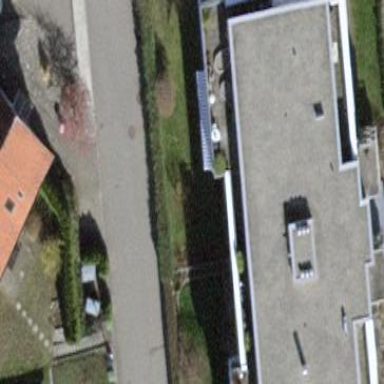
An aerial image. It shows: Apartment building with flat roof.